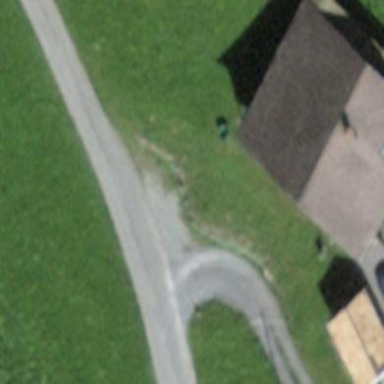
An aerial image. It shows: Farm building.